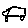
Label: car